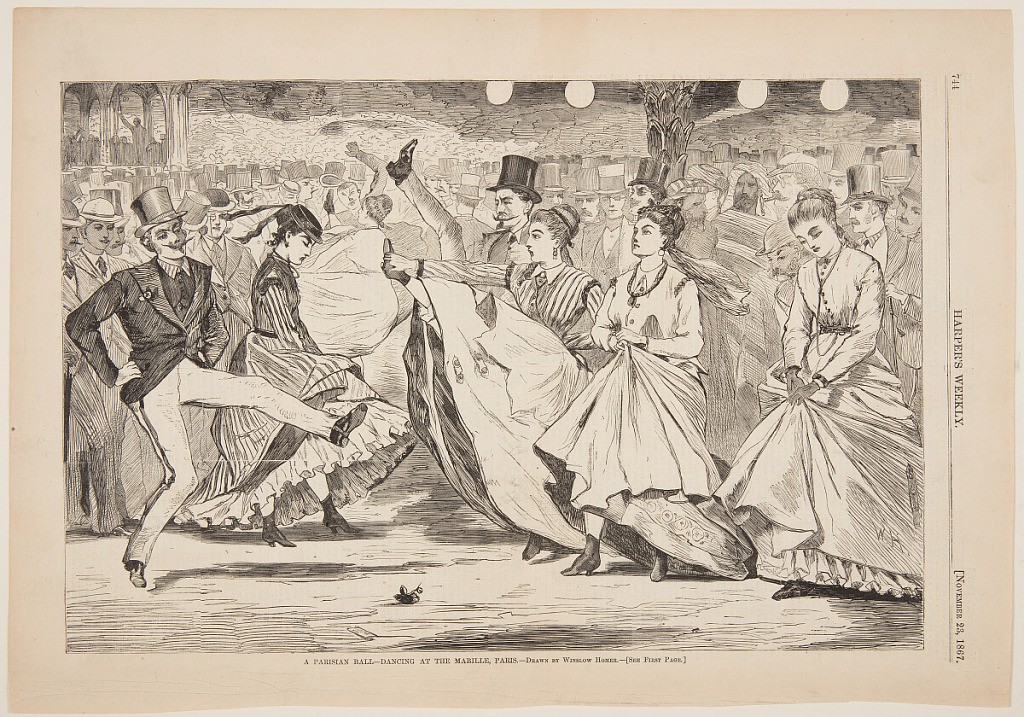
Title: A Parisian Ball – Dancing at the Mabille, Paris
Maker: Winslow Homer, American, 1836–1910
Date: November 23, 1867
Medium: Wood engraving in black ink on paper
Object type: Print
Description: Several couples dancing, doing very high kicking. In the background, a crowd of men wearing top hats.